Aerial crown-view tile of a tropical tree (Barro Colorado Island, Panama), acquired 20250317:
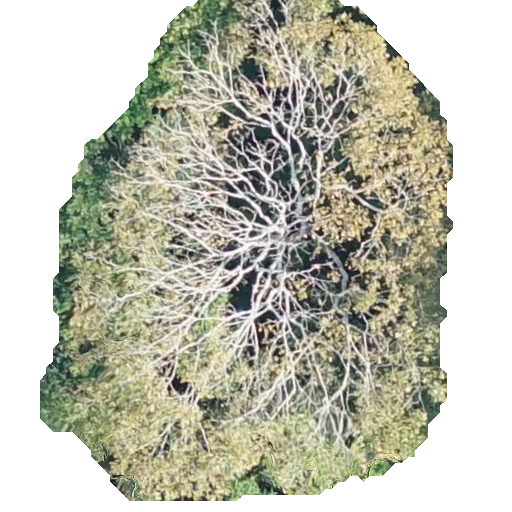
Species: Dipteryx oleifera
GBIF accepted scientific name: Dipteryx oleifera
Crown area: 250.912 m²